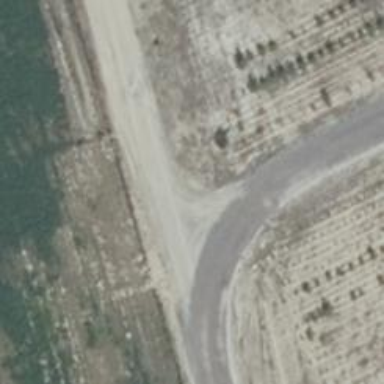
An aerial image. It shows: Track with grade 2 gravel surface.